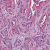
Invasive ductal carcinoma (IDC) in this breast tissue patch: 0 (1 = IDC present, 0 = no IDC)